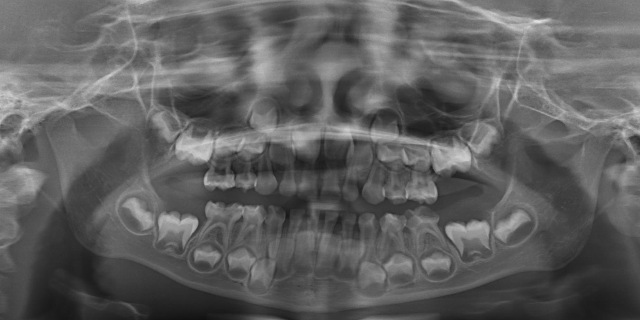
child